Question: I was working on a ASP.NET web forms project and was trying to attach a data source to a repeater using wizard. My Visual Studio window suddenly hanged for some seconds and during that time I saw a popup minimized window:
.
Can someone please tell me what it is? And why its showing default icon of Windows Forms? Is it some internal process of Visual Studio?
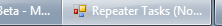
Answer: It seems to be a background task that Visual Studio uses to Scaffold your code to ensure that the dots are connected when creating a data source.
The gist is that it runs through your code, checks objects for links to your data source, and sets up the settings you've added in the wizard.